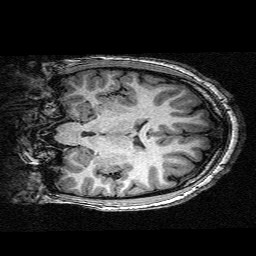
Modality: T1w
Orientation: coronal
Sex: female
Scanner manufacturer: siemens
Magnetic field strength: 3 T
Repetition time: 2.3 s
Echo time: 0.00336 s